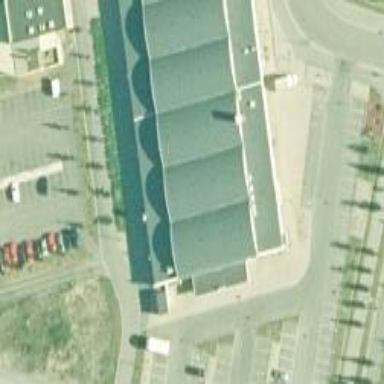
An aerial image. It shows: Commercial building.